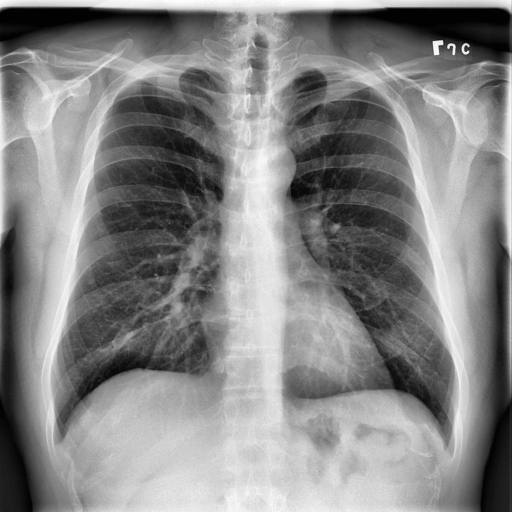
Finding: NORMAL